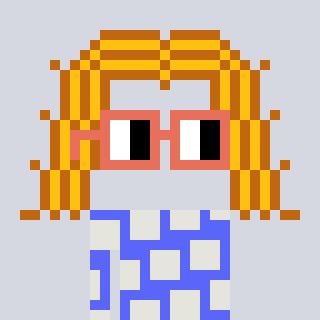
a pixel art character with square orange glasses, a hair-shaped head and a purple-colored body on a cool background